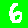
Digit: 6